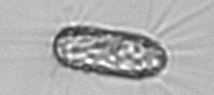
Label: Corethron_hystrix